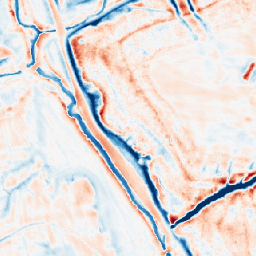
Category: edge_preserving
Decomposition family: bilateral
Decomposition parameters: d: 21
sigma_color: 100
sigma_space: 100
Upsampling method: nearest
Upsampling parameters: scale: 4
Upsampling scale: 4